Interaction volume radius: 5 \u00c5
Interaction volume height: 20 \u00c5
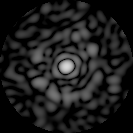
Disorder parameter: 0.8294